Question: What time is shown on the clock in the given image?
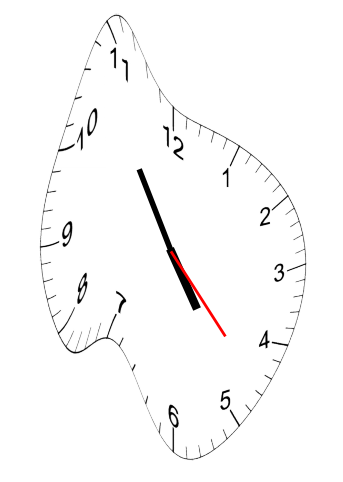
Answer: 04:54:23